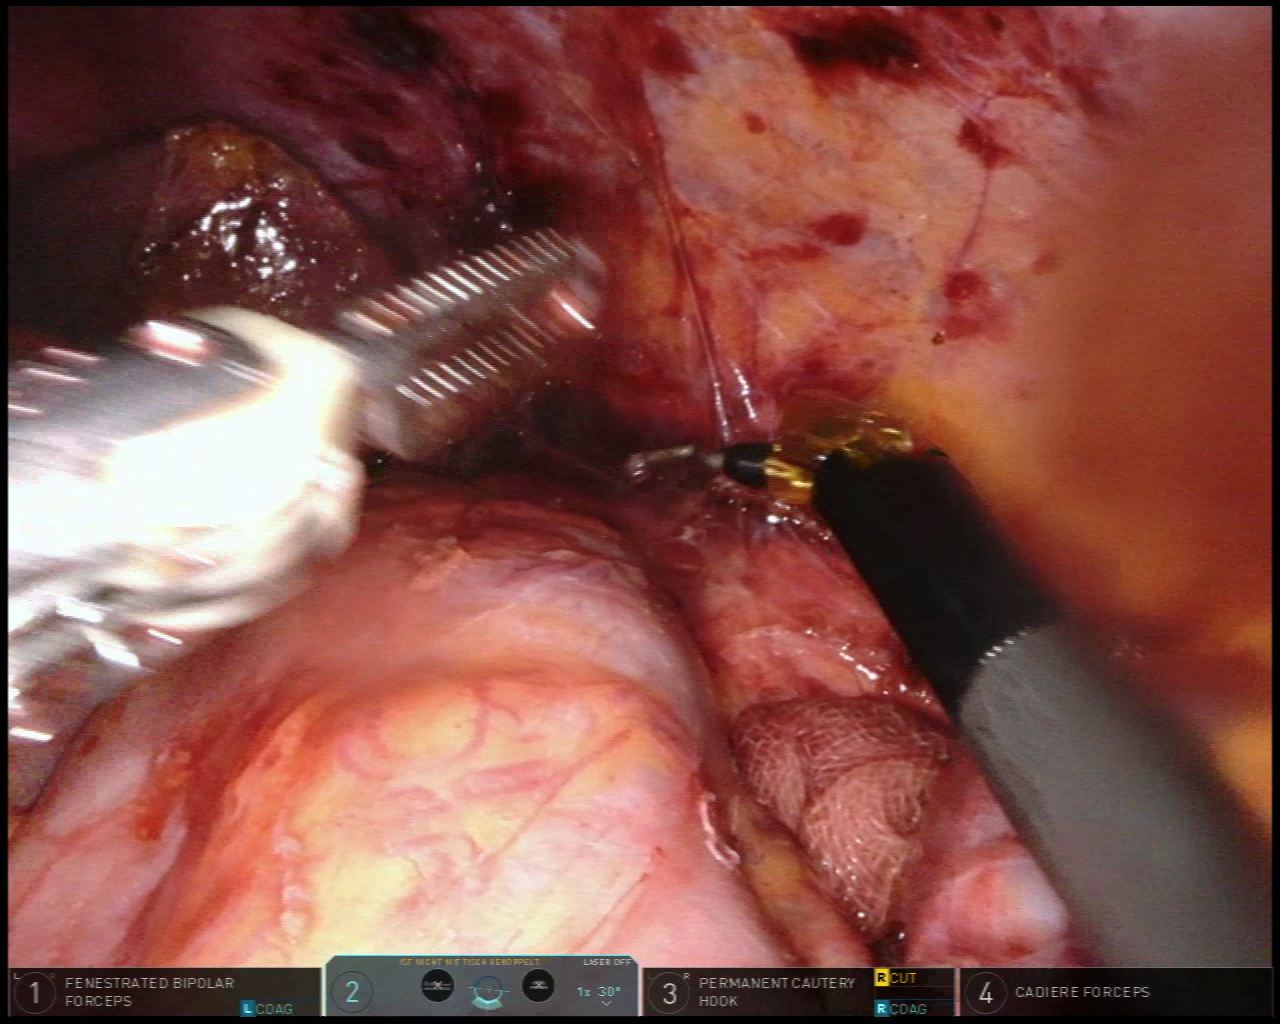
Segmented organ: colon
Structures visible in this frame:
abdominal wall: yes
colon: yes
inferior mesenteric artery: no
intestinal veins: no
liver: no
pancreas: no
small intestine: no
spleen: yes
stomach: no
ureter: no
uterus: no
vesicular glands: no